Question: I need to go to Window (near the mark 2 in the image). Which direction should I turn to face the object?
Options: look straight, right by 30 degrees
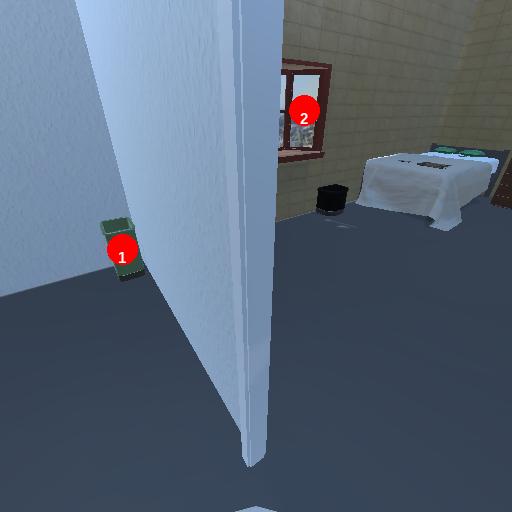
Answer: look straight